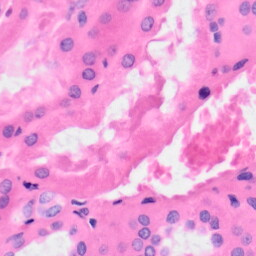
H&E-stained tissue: Kidney